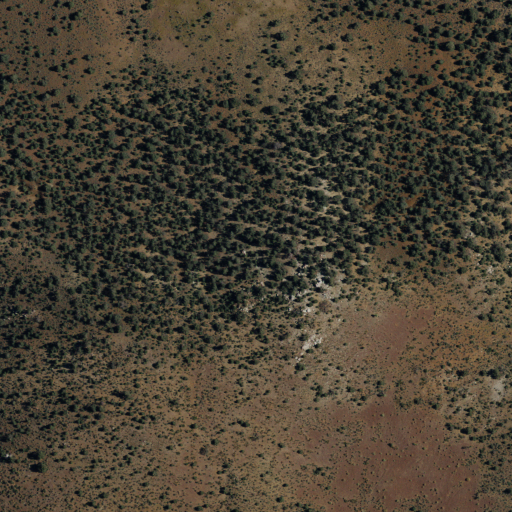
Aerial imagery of mountain in California named Iron Hill containing only shrub